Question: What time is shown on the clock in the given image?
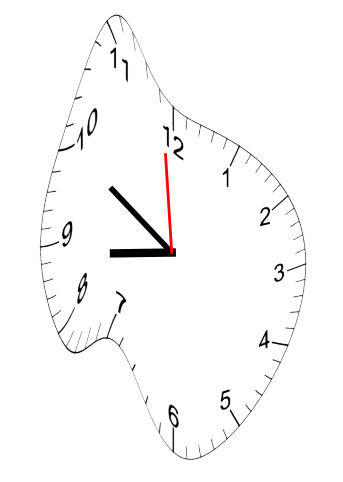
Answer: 08:49:59